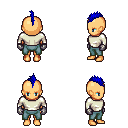
a pixel art fantasy rpg character, female body template, human, tanned skin, white long-sleeve shirt, teal pants, blue mohawk hairstyle, metal gloves, four views (front, back, left, right), 2x2 character sprite sheet, small pixel art, hard edges, no anti-aliasing